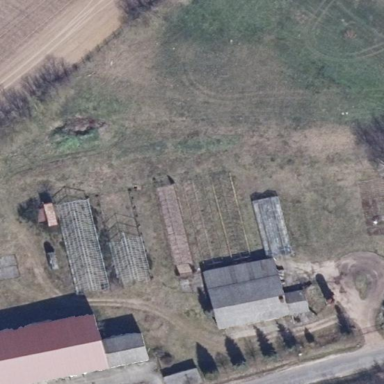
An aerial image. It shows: Farmyard area.